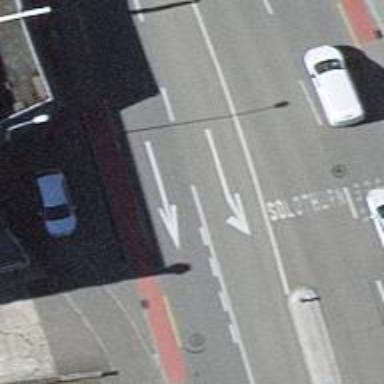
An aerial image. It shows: Road with traffic signals.